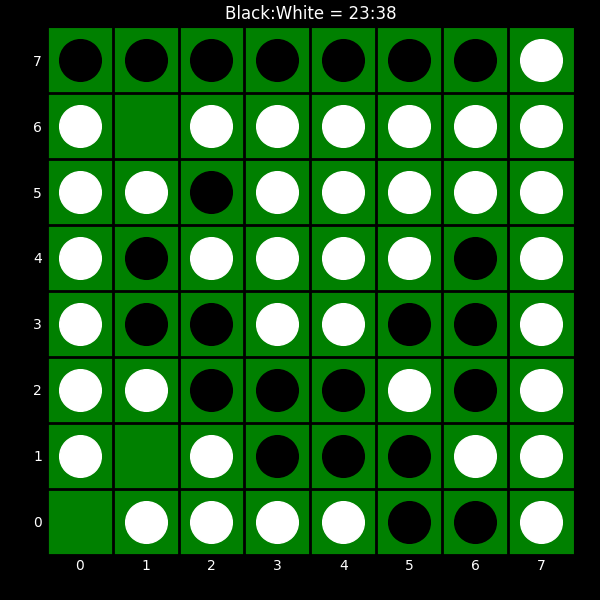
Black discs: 23
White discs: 38